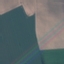
Land use / land cover: AnnualCrop